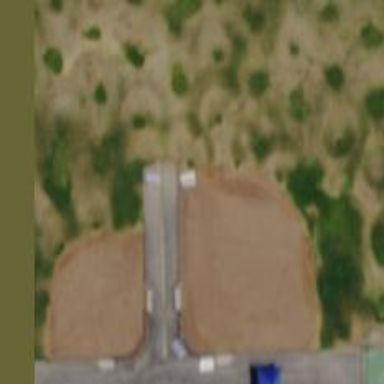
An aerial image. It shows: Baseball pitch for leisure land.